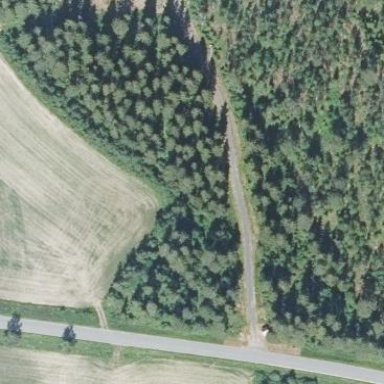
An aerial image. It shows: Forest area.